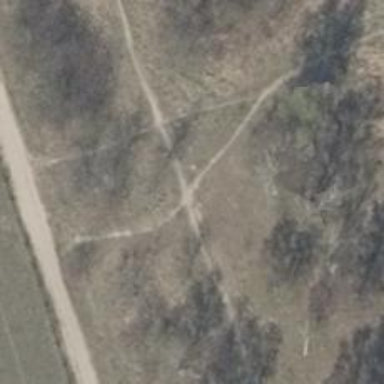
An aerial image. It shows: Path on the ground.